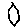
Label: hexagon